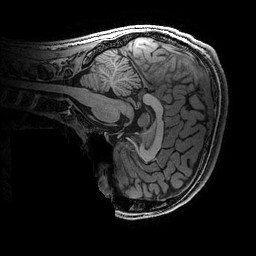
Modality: T1w
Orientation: sagittal
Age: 15
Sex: male
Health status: ill
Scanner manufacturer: ge
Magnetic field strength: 3 T
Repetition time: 0.007664 s
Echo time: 0.00342 s